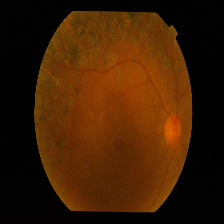
Diabetic retinopathy grade: Mild